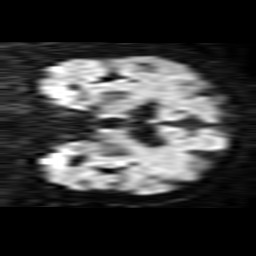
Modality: TRACE
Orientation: coronal
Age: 77
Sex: male
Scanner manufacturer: philips
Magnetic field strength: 1.5 T
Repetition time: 4.914 s
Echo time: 0.07794 s